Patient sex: M
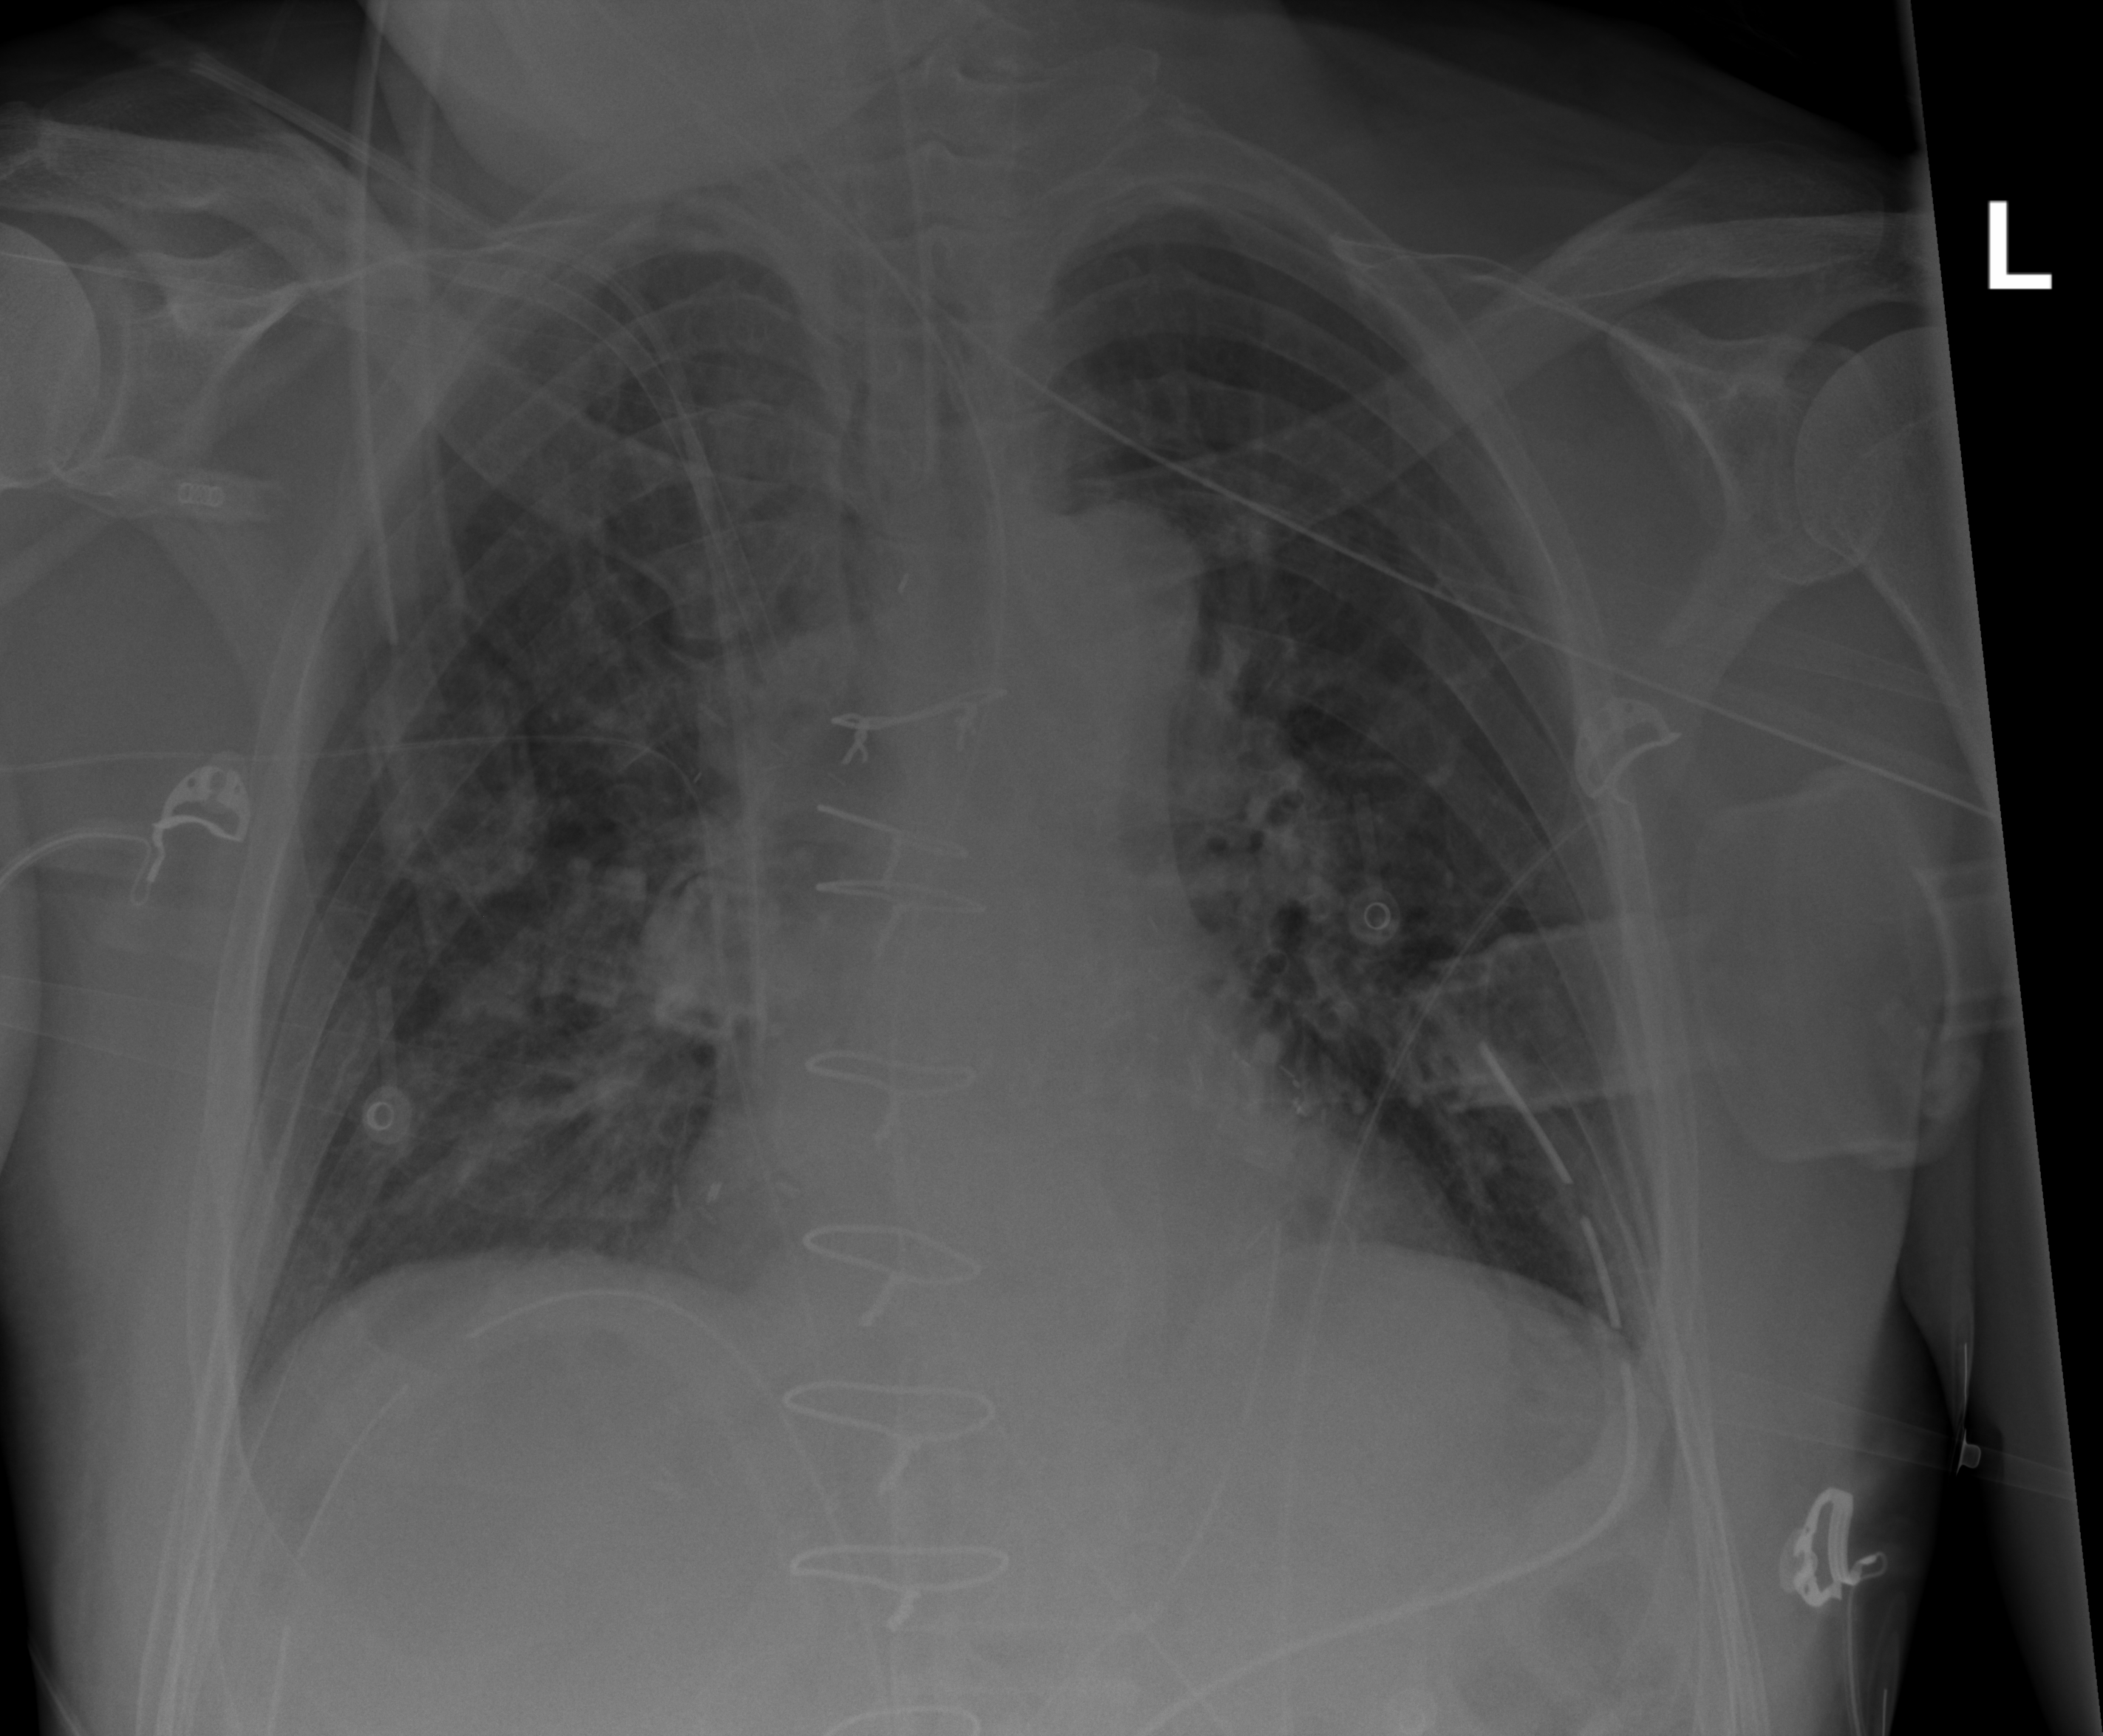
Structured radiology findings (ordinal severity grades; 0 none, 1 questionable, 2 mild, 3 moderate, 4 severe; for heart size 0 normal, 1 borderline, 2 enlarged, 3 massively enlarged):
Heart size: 0
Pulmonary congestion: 0
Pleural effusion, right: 0
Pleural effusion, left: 0
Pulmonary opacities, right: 0
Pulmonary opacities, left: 0
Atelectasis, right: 2
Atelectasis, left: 0